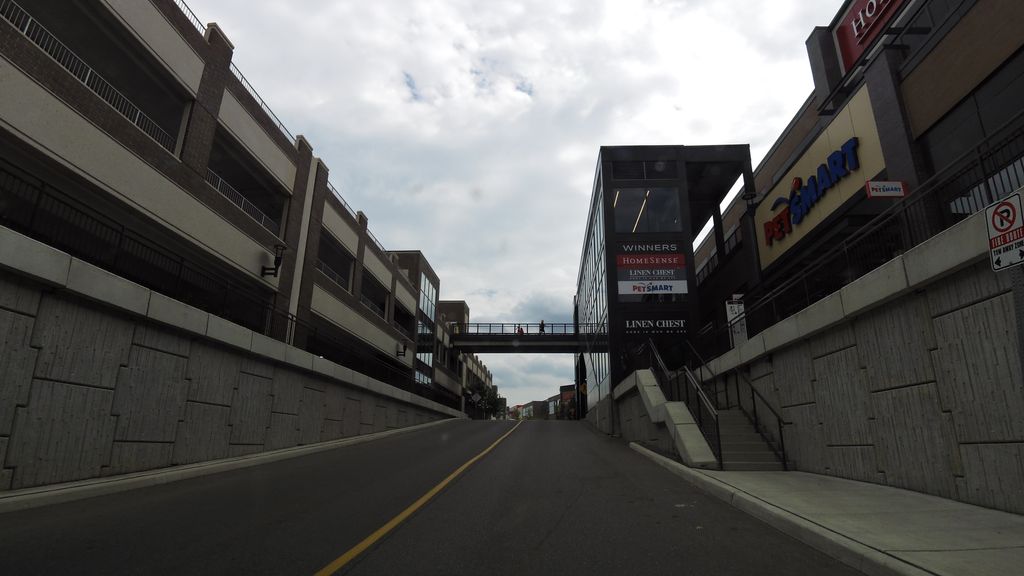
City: toronto